Interaction volume radius: 5 \u00c5
Interaction volume height: 20 \u00c5
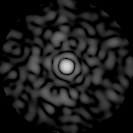
Disorder parameter: 0.8556